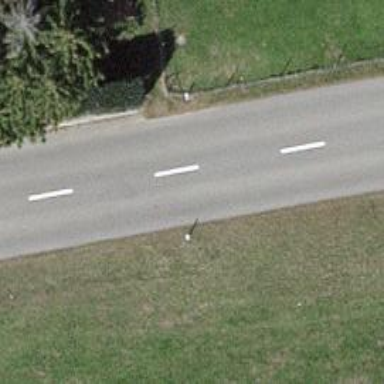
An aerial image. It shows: Asphalt road classified as tertiary.